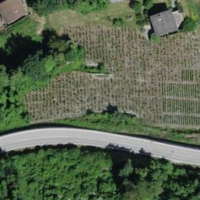
EUNIS habitat code: 40
Species observed at this site:
Erigeron canadensis